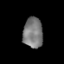
Tissue: lung
Cell type: Epithelial cells
Senescence score: 0.1378
Nuclear area (px): 589
Mean DAPI intensity: 122.219